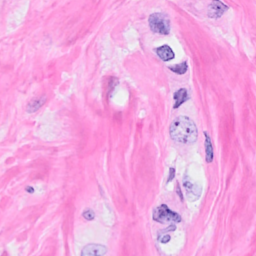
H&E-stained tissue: Breast